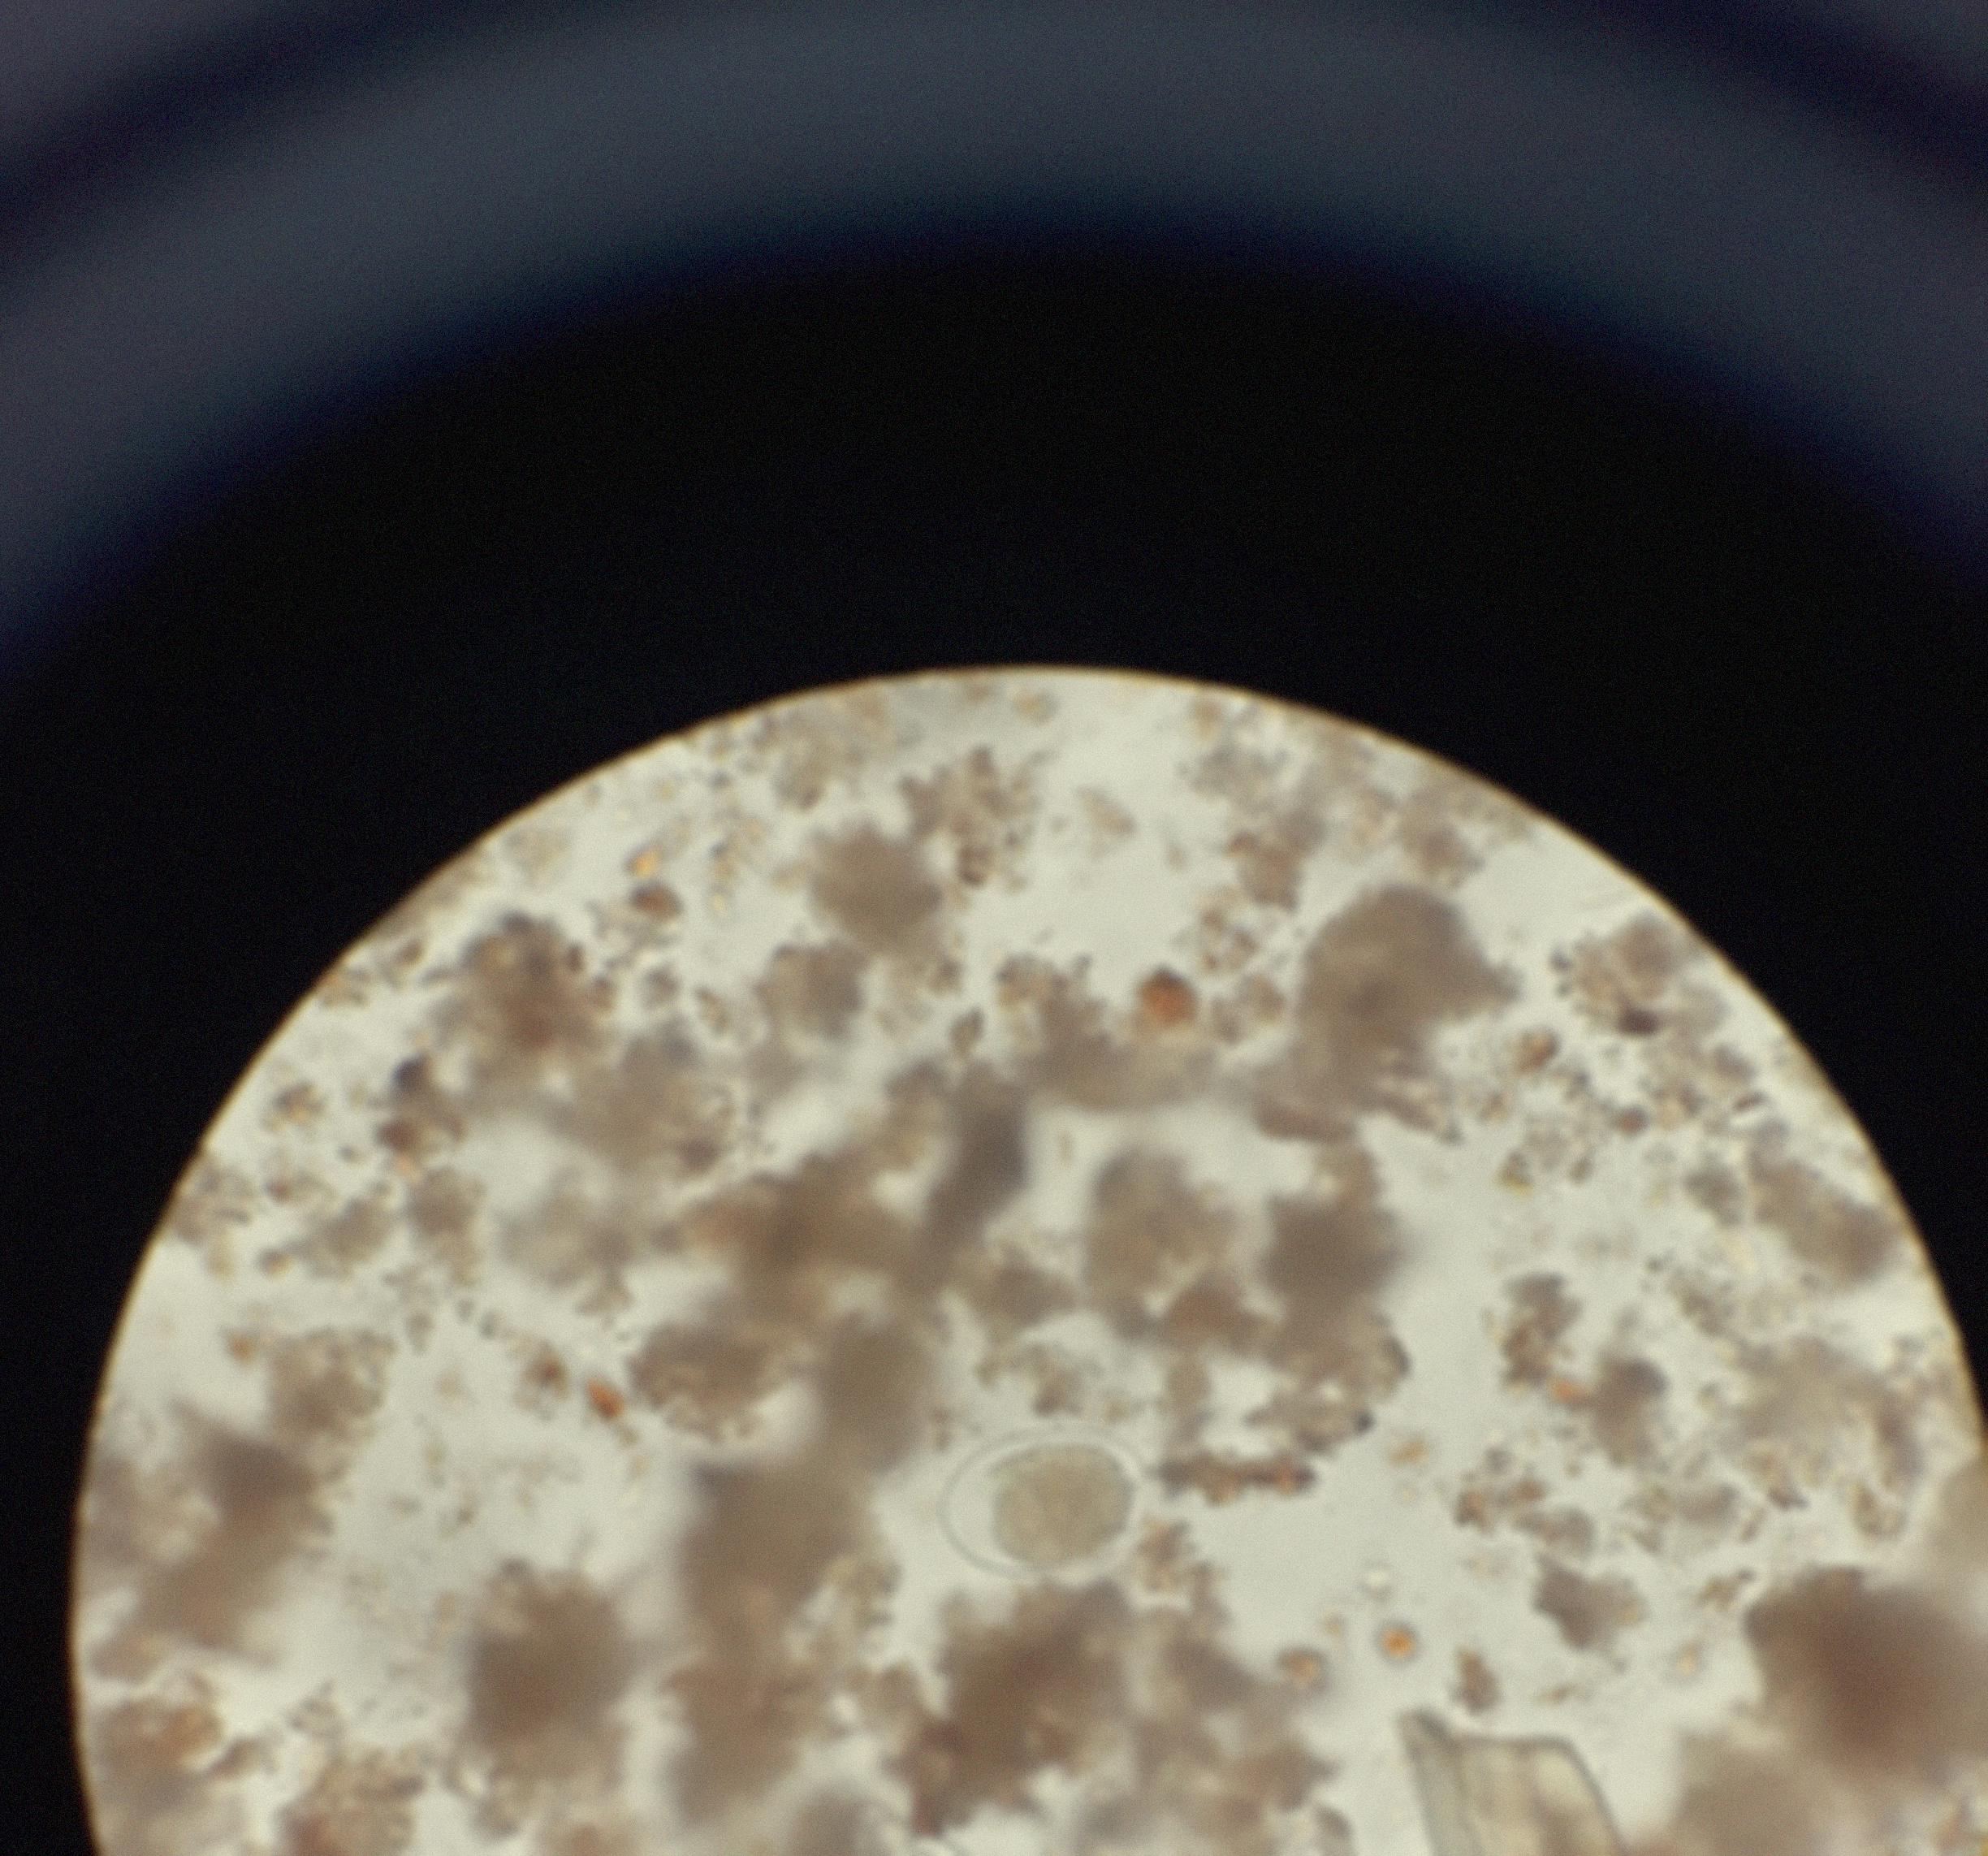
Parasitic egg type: Hookworm egg